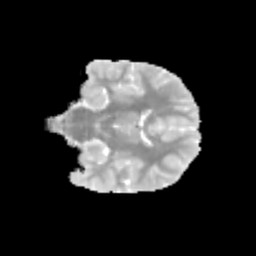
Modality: MD
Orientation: coronal
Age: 12
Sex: female
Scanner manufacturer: siemens
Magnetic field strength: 3 T
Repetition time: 3.8 s
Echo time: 0.07 s